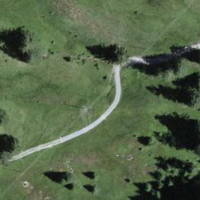
EUNIS habitat code: 25
Species observed at this site:
Menyanthes trifoliata